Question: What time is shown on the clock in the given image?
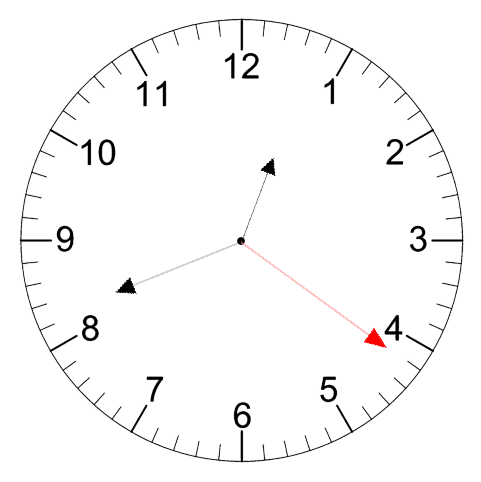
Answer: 12:41:21